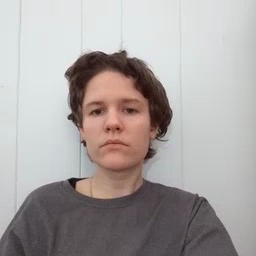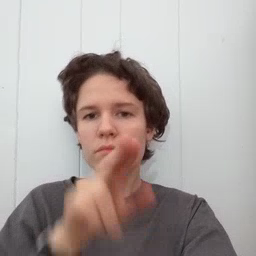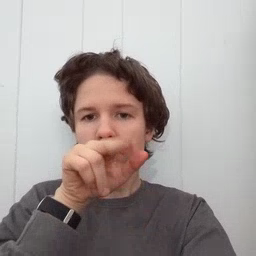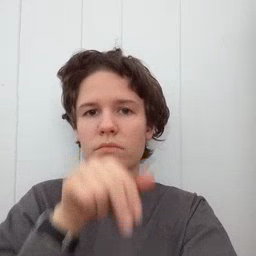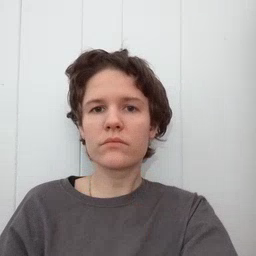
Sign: tongue